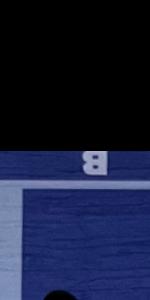
Label: Empty